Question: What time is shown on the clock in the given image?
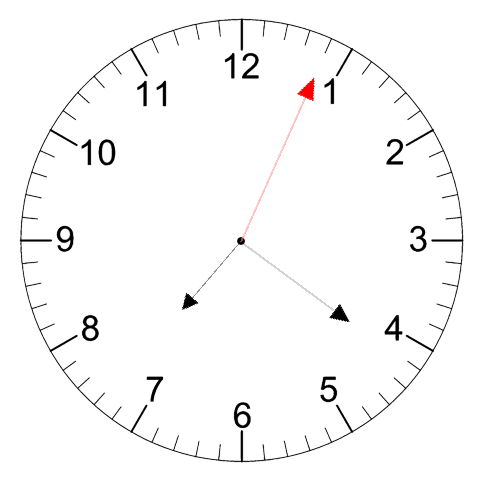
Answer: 07:21:04